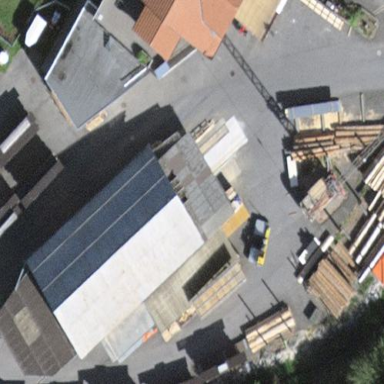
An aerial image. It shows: Industrial area with sawmill.